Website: apple
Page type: review-order
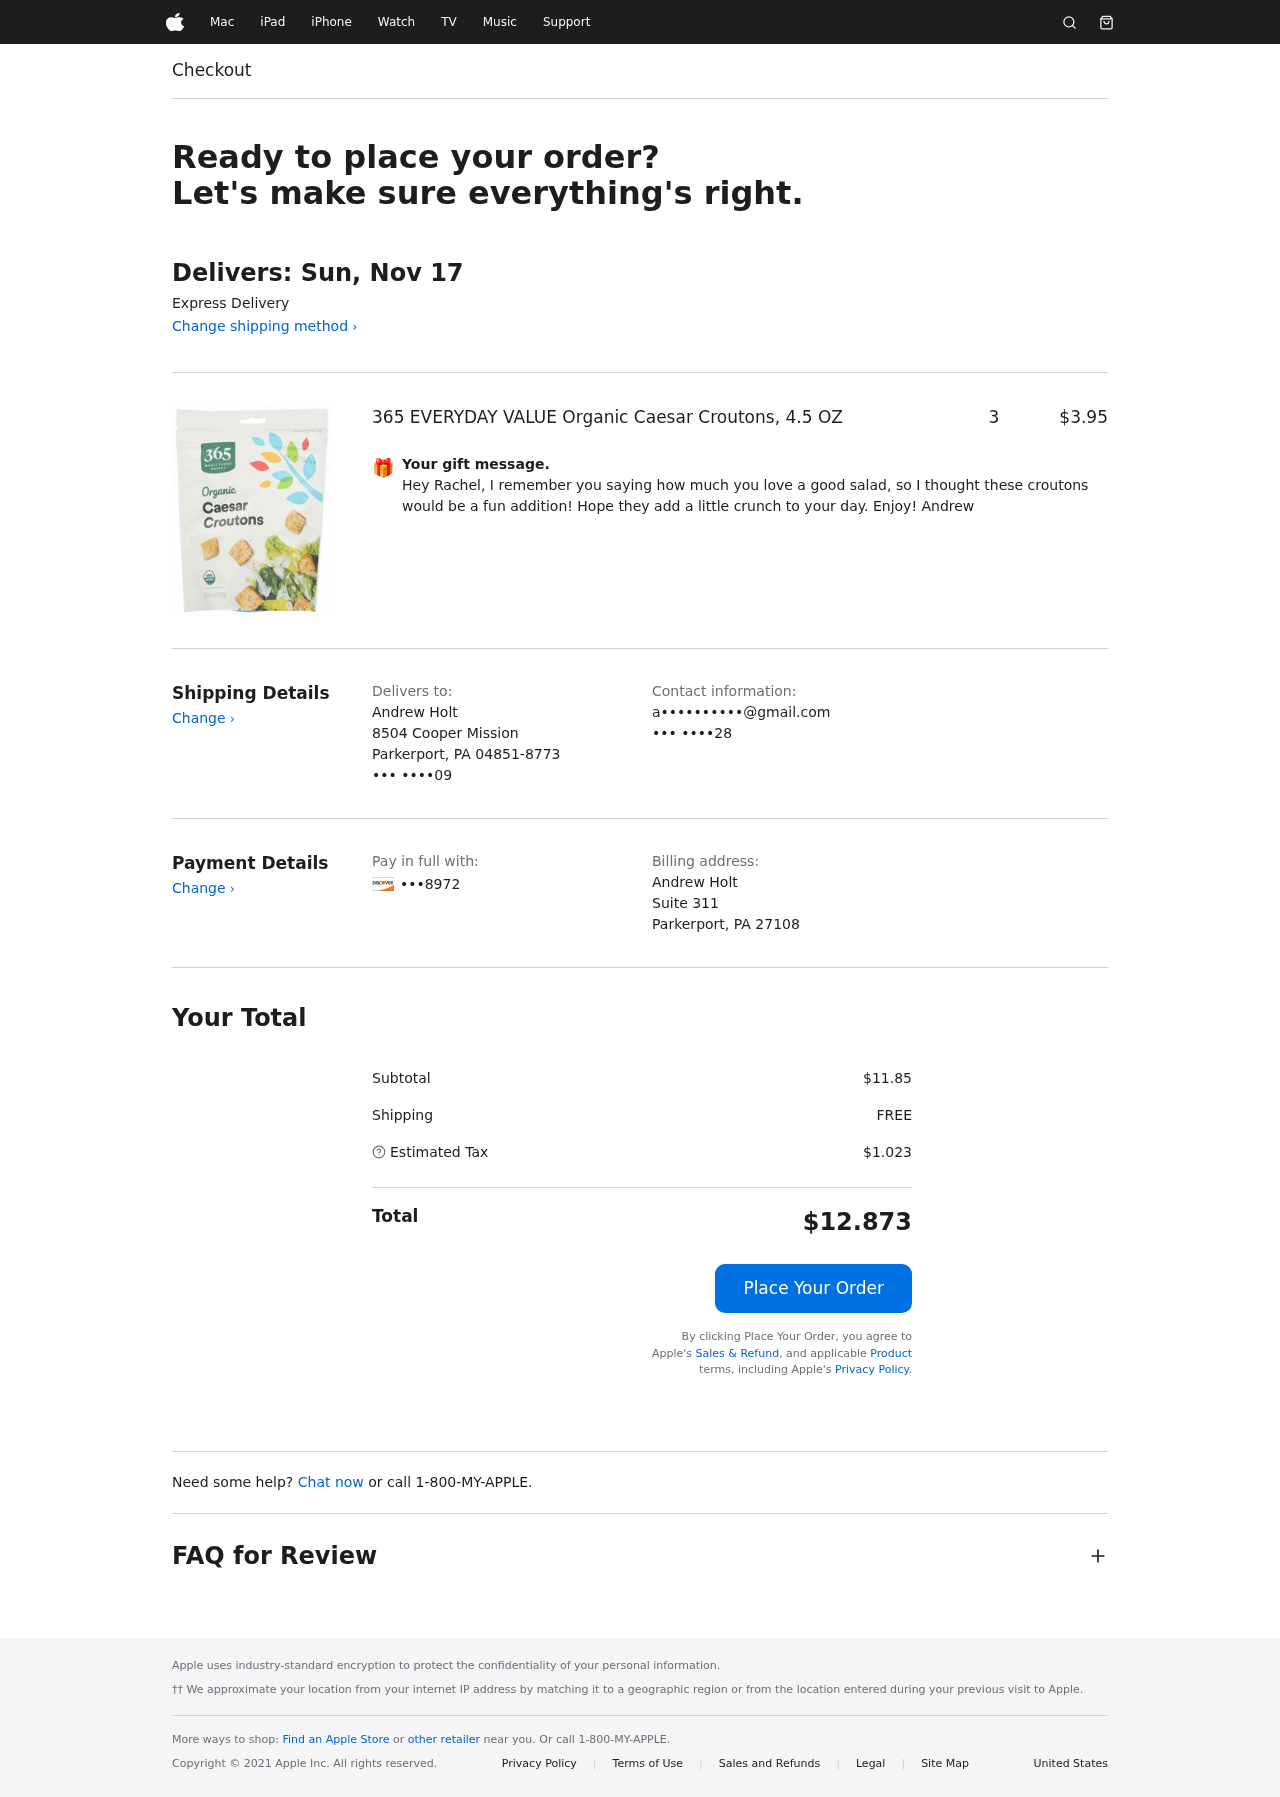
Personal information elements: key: PII_CARD_LAST4
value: •••8972
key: PII_CITY
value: Parkerport
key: PII_EMAIL
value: a••••••••••@gmail.com
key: PII_FULLNAME
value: Andrew Holt
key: PII_GIFT_MESSAGE
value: Hey Rachel, I remember you saying how much you love a good salad, so I thought these croutons would be a fun addition! Hope they add a little crunch to your day. Enjoy! Andrew
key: PII_PHONE
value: ••• ••••09
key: PII_PHONE_ALT
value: ••• ••••28
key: PII_POSTCODE2
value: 27108
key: PII_POSTCODE_FULL
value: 04851-8773
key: PII_STATE_ABBR
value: PA
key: PII_STREET
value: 8504 Cooper Mission
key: PII_STREET2
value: Suite 311
Product elements: key: PRODUCT1_NAME
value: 365 EVERYDAY VALUE Organic Caesar Croutons, 4.5 OZ
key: PRODUCT1_PRICE
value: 3.95
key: PRODUCT1_QUANTITY
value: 3
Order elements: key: ORDER_DELIVERY_DATE
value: Delivers: Sun, Nov 17
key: ORDER_SUBTOTAL
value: $11.85
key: ORDER_SHIPPING_COST
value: FREE
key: ORDER_TAX
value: $1.023
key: ORDER_TOTAL
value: $12.873